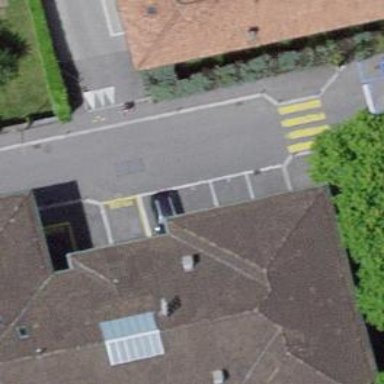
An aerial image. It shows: Parking area with surface.